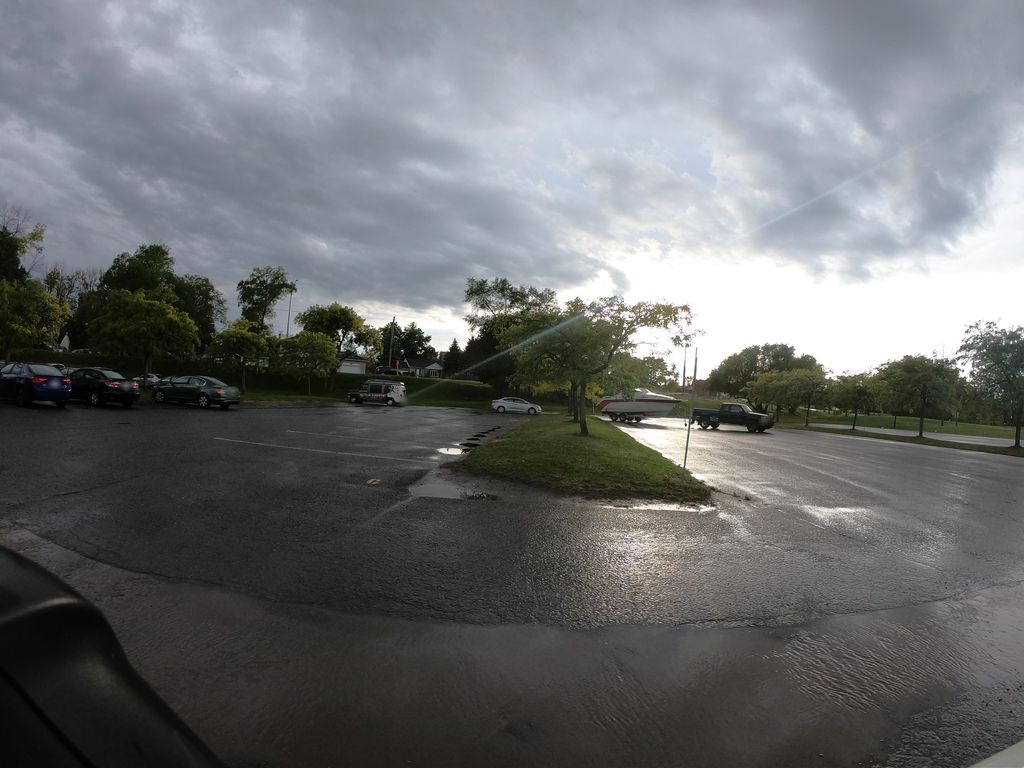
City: ottawa-gatineau